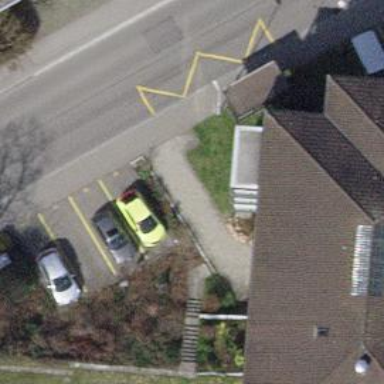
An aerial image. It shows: Parking available on the street side.